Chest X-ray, PA view. Patient: 61 years old, sex M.
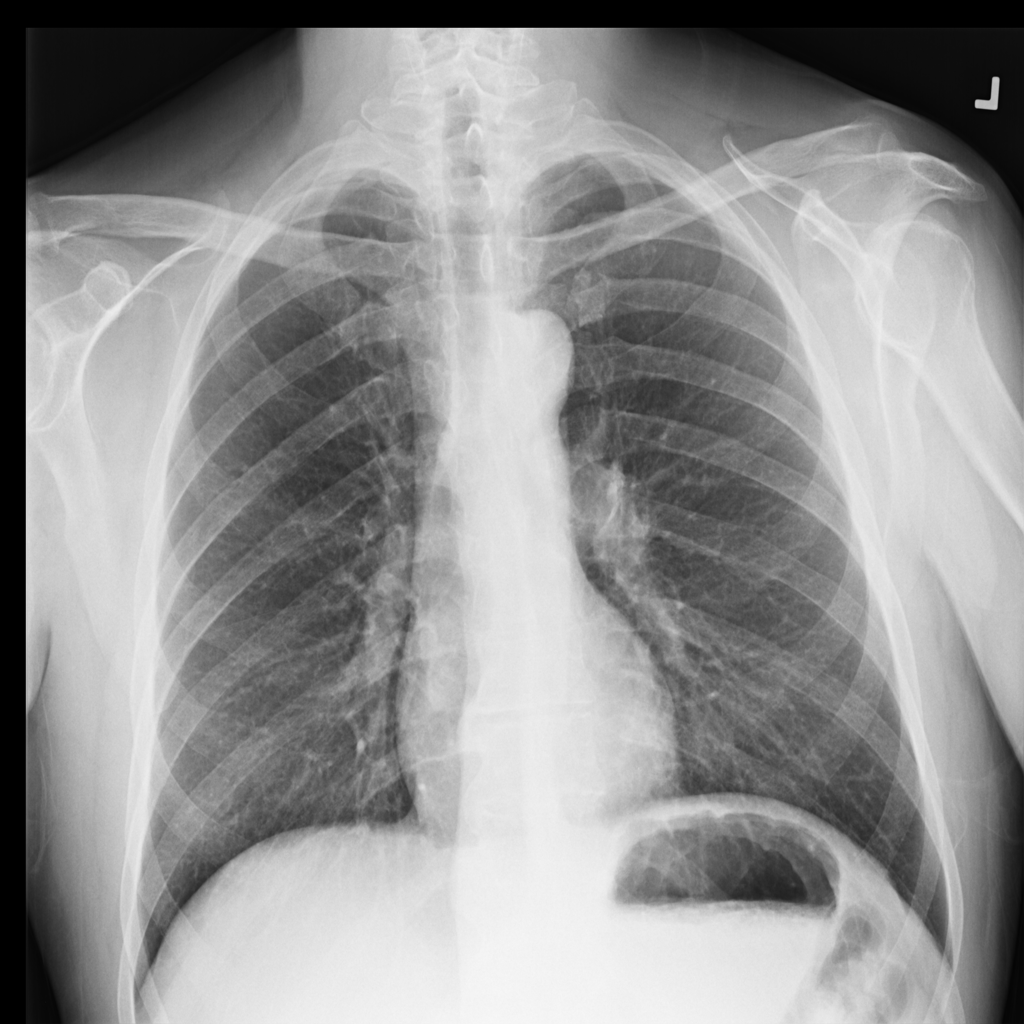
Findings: No Finding